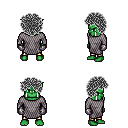
a pixel art fantasy rpg character, male body template, orc, green skin, chain mail, gold greaves, gray curly afro hairstyle, metal gloves, four views (front, back, left, right), 2x2 character sprite sheet, small pixel art, hard edges, no anti-aliasing